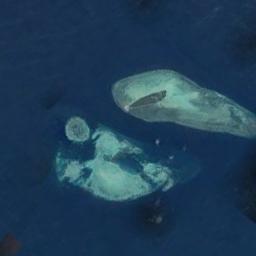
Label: island